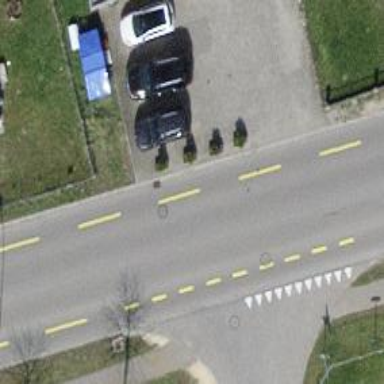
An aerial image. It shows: Secondary road with asphalt surface and dedicated cycle lane.